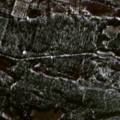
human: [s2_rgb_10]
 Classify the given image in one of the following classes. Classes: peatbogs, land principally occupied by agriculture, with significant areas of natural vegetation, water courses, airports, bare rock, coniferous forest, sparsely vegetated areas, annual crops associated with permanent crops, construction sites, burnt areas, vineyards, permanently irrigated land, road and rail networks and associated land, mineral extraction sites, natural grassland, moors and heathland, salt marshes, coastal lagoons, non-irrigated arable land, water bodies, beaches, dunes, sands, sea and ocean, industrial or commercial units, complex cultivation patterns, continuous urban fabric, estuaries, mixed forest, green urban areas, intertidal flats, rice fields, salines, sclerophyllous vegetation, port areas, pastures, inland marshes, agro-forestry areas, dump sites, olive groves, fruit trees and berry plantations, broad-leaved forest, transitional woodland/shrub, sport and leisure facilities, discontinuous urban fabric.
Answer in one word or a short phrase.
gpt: coniferous forest, mixed forest, transitional woodland/shrub